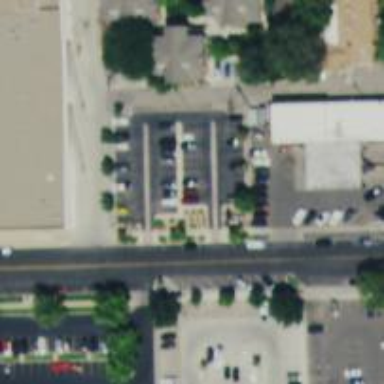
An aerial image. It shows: Parking space.